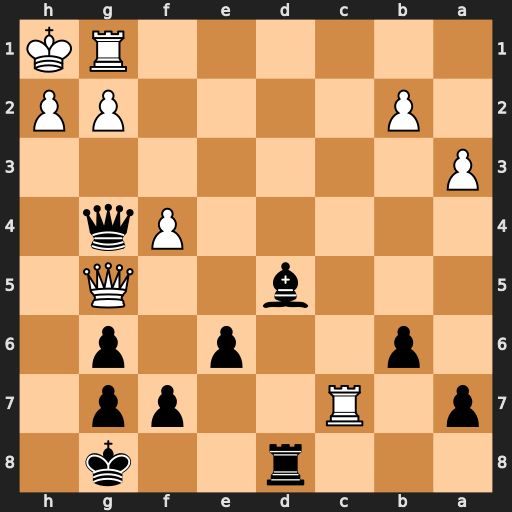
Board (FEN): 3r2k1/p1R2pp1/1p2p1p1/3b2Q1/5Pq1/P7/1P4PP/6RK
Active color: b
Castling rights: -
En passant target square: -
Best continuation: Bxg2+ Rxg2 Rd1+ Rg1 Rxg1#